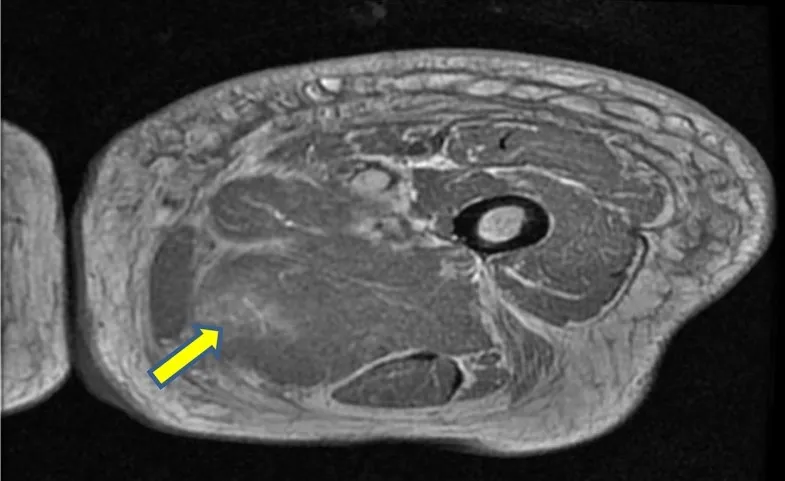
T2-weighted cross-sectional MRI image of the left thigh showing edema and breakdown of muscle architecture.
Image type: radiology (mri)